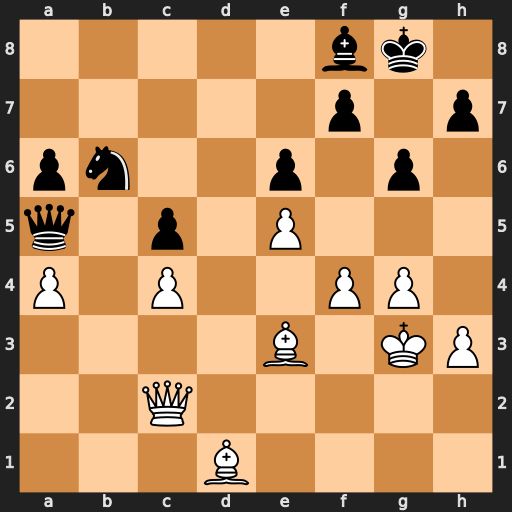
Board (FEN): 5bk1/5p1p/pn2p1p1/q1p1P3/P1P2PP1/4B1KP/2Q5/3B4
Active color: w
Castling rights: -
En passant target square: -
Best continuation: Bd2 Qxa4 Qxa4 Nxa4 Bxa4